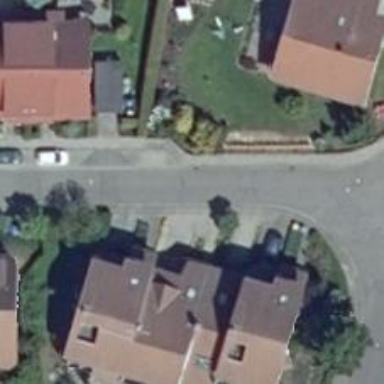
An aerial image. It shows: Residential road with parallel parking on the right lane.